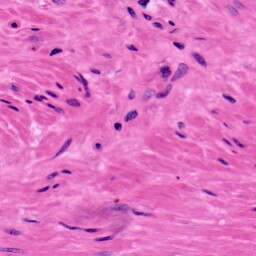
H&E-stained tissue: Prostate